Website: crate-barrel
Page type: review-order
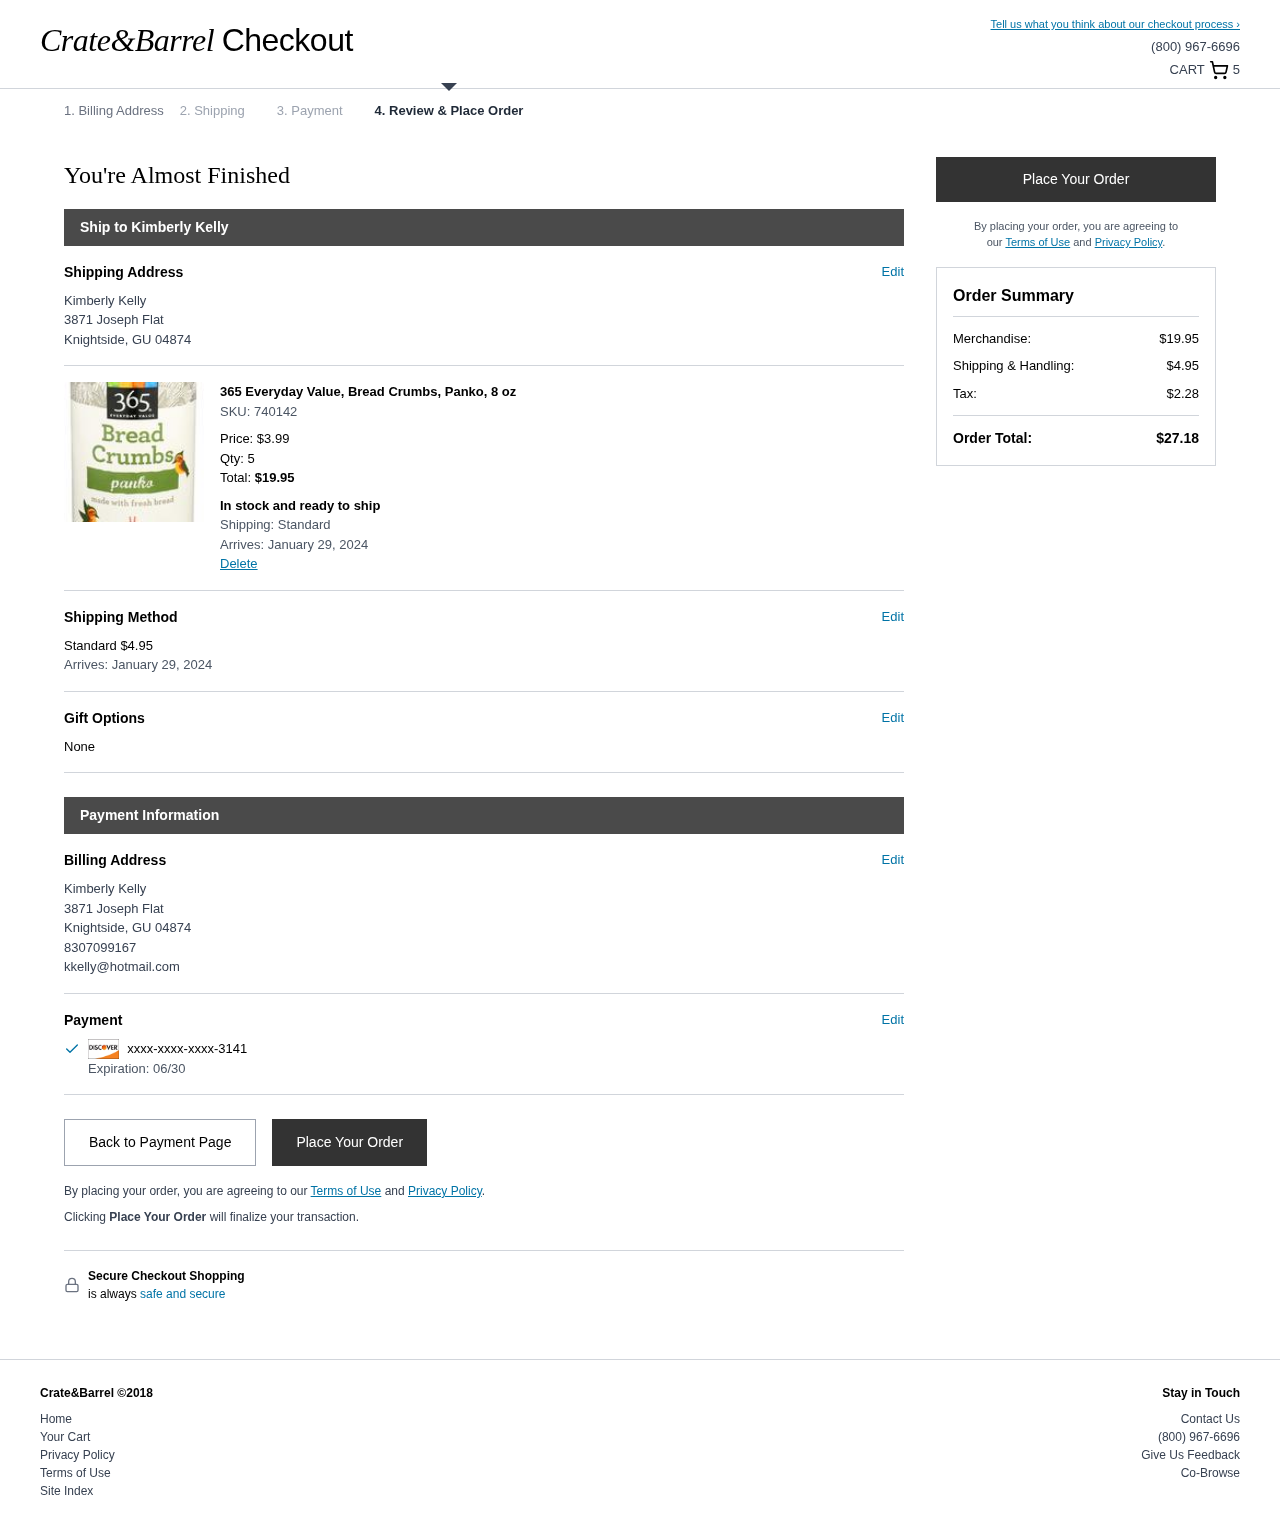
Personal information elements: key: PII_CARD_EXPIRY
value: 06/30
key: PII_CARD_LAST4
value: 3141
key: PII_EMAIL
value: kkelly@hotmail.com
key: PII_FULLNAME
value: Kimberly Kelly
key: PII_PHONE
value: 8307099167
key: PII_STREET
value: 3871 Joseph Flat
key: PII_FULLNAME2
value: Kimberly Kelly
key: PII_CITY2
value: Knightside
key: PII_STATE_ABBR2
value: GU
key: PII_POSTCODE
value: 04874
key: PII_POSTCODE_FULL
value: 04874
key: PII_POSTCODE_NUMERIC
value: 4874
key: PII_FULLNAME3
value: Kimberly Kelly
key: PII_CITY3
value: Knightside
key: PII_STATE_ABBR3
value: GU
Product elements: key: PRODUCT1_NAME
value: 365 Everyday Value, Bread Crumbs, Panko, 8 oz
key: PRODUCT1_PRICE
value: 3.99
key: PRODUCT1_QUANTITY
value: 5
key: PRODUCT1_SKU
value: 740142
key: PRODUCT1_TOTAL
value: $19.95
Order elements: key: ORDER_NUM_ITEMS
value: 5
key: ORDER_DELIVERY_DATE
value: January 29, 2024
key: ORDER_SHIPPING_COST
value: $4.95
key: ORDER_DELIVERY_DATE2
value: January 29, 2024
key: ORDER_SUBTOTAL
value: $19.95
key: ORDER_SHIPPING_COST2
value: $4.95
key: ORDER_TAX
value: $2.28
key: ORDER_TOTAL
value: $27.18